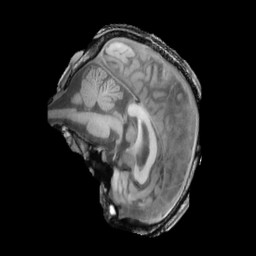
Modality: T1w
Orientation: sagittal
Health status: ill
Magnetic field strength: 3 T